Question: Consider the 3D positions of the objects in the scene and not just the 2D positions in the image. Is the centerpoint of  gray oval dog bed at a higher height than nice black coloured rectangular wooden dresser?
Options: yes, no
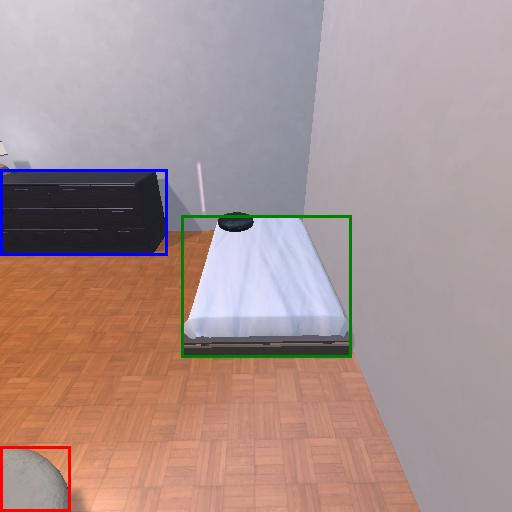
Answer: yes